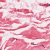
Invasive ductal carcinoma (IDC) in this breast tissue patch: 0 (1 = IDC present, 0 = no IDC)